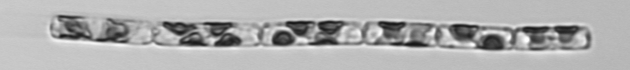
Label: Guinardia_delicatula